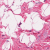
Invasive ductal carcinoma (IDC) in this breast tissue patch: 0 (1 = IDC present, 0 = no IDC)